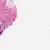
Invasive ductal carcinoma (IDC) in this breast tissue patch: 0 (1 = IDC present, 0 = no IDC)